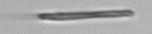
Label: fiber